Question: I want to calculate the date difference for all values in Field1 based on Field2 for example datediff(3/1/2020-2/1/2020) based on Field2 (c-b).
I have tried several ways but no luck so far.

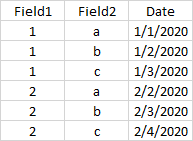
Answer: You can obtain a solution by adding 2 calculated columns:
First Calculated Column:
'''
MinDate =
CALCULATE (
MIN ( YourTable[Date] ),
ALLEXCEPT ( YourTable, YourTable[Field1] )
)
'''
2nd Calculated Column:
'''
Date_Difference =
DATEDIFF ( [MinDate], [Date], DAY )
'''
End Result:
<URL>